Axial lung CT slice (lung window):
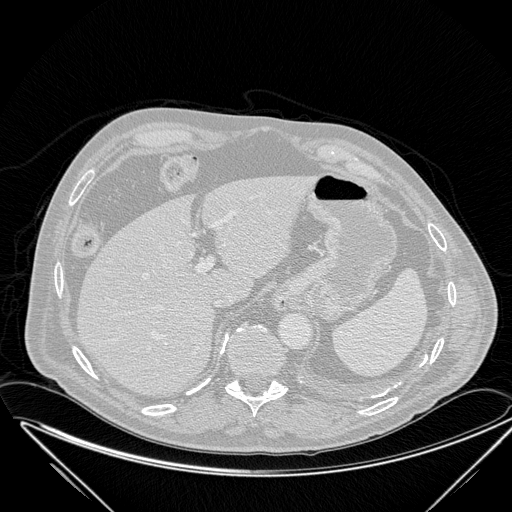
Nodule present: no